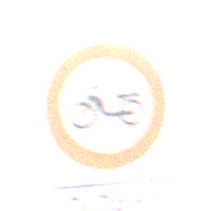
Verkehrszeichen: VerbotMofas
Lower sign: ZeitangabenMitBeschraenkungAufWochentage3
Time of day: MorningAfternoon
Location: Roofed (Urban)
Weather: PartlyCloudy
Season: NotSpecified
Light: Natural